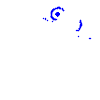
Particle: kaon